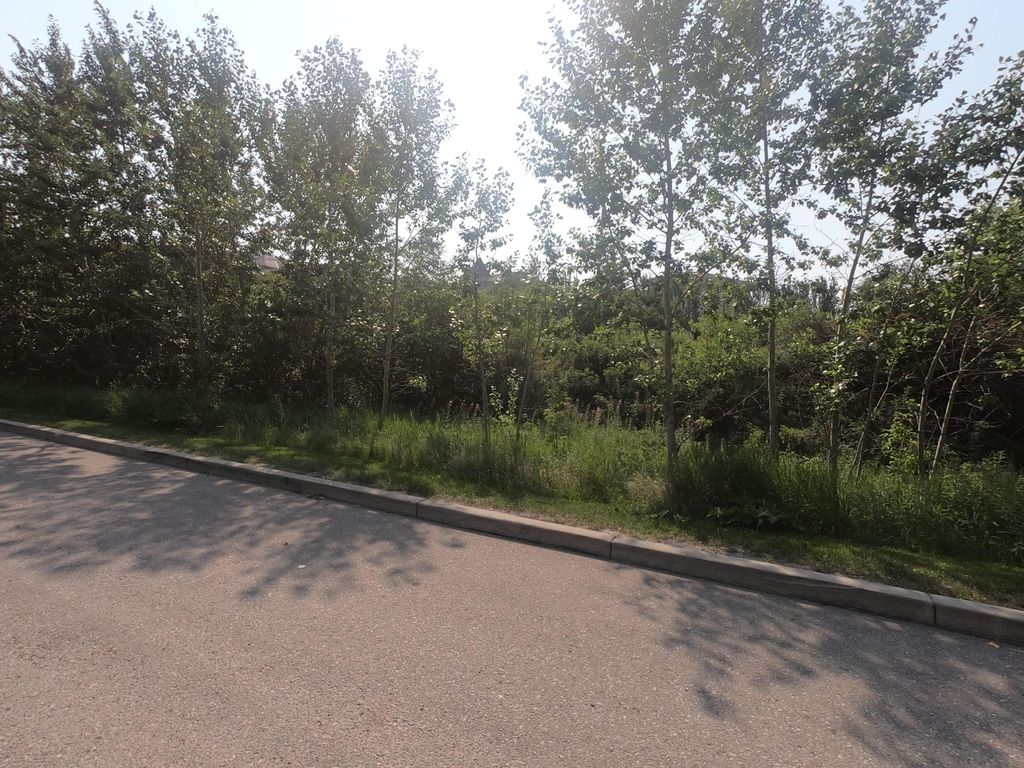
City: calgary